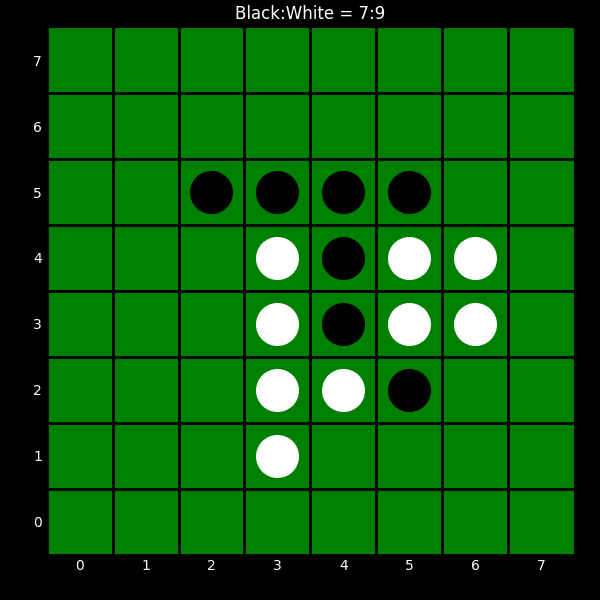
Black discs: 7
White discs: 9